Field crop: maize
Growth stage: 2
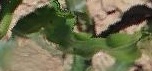
Species: maize